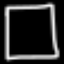
Label: square